Current action and preconditions to check: path_clear

Your task: For each precondition in the list above, predict whether it will hold at this action.

Consider the current scene as observed from the mobile robot's camera, and analyze the predicted future states of all dynamic agents (e.g., people, animals, vehicles, or any moving entities) within the NEXT SECOND.

IMPORTANT: Only answer "very likely" if you are absolutely certain—based on strong, clear evidence—that a dynamic agent will violate the precondition in the predicted future state. Do NOT answer "very likely" for unlikely, ambiguous, or low-probability risks.

Ask yourself for each precondition: Is there a high probability, with clear and convincing evidence, that the predicted future states of any dynamic agent will interfere with the predicted future state of the currently executing action within the NEXT SECOND, causing that precondition to fail?

Assess the risk level based on these predictions. Use "likely" or "very likely" if motions create a clear risk of interference.

Use "neutral" or "improbable" if agents are nearby but their predicted paths are clearly diverging or non-conflicting.

Failure Risk Categories: "very improbable", "improbable", "neutral", "likely", "very likely"

Answer Format: Output ONLY the probability_of_failure value from these categories: "very improbable", "improbable", "neutral", "likely", "very likely"

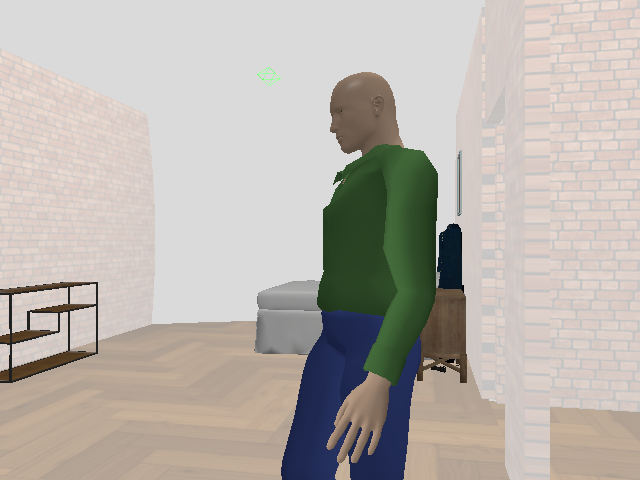

Answer: very likely